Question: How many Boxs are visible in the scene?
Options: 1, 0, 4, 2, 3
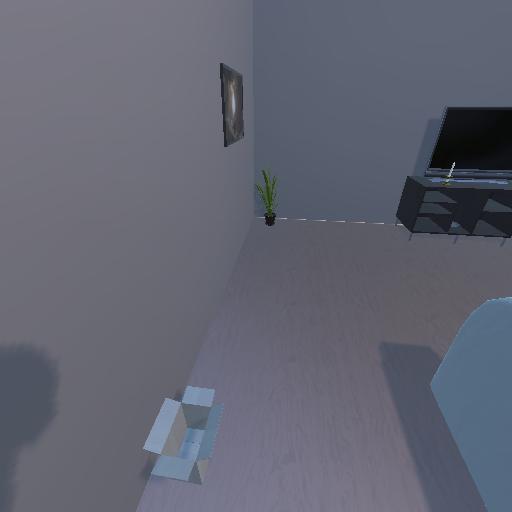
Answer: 1